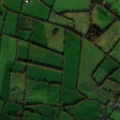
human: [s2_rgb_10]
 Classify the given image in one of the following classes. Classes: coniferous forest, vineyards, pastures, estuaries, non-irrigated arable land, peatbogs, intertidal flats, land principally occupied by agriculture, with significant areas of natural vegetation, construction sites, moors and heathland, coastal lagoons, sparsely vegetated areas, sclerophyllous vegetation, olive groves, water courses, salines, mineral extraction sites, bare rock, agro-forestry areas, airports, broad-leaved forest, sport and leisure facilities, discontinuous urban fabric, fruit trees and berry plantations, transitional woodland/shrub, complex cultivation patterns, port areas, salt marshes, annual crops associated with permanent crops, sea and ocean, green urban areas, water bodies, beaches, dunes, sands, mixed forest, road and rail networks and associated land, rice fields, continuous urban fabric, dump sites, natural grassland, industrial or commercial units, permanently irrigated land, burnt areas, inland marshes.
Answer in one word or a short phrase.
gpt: discontinuous urban fabric, pastures